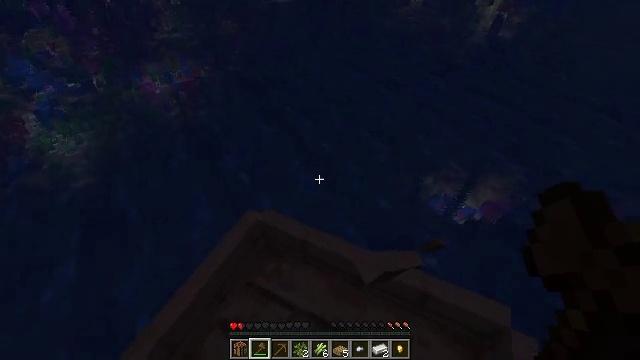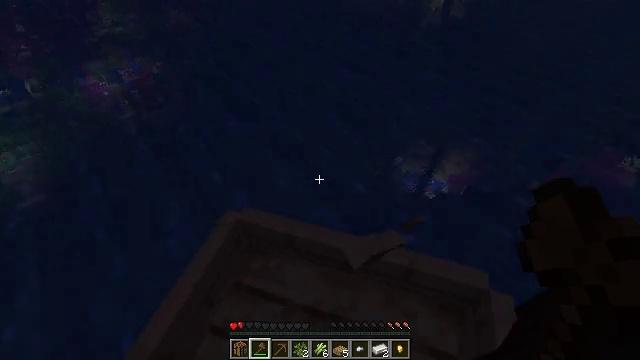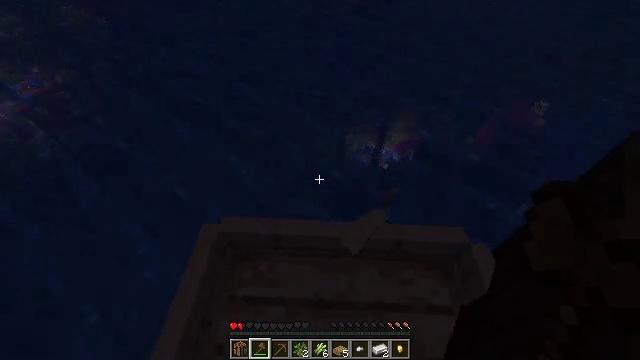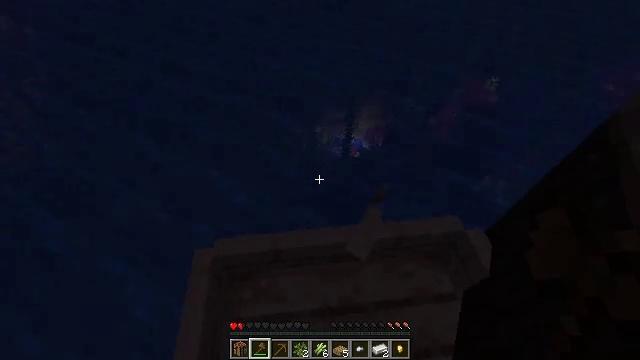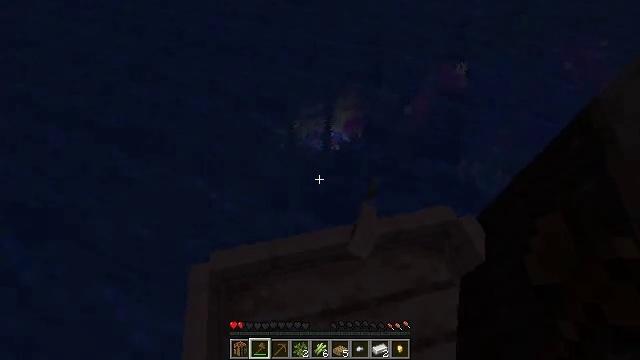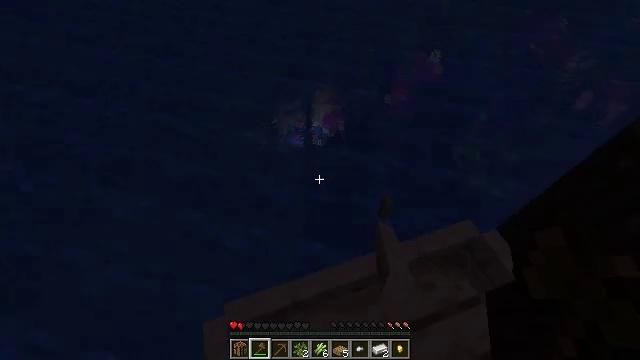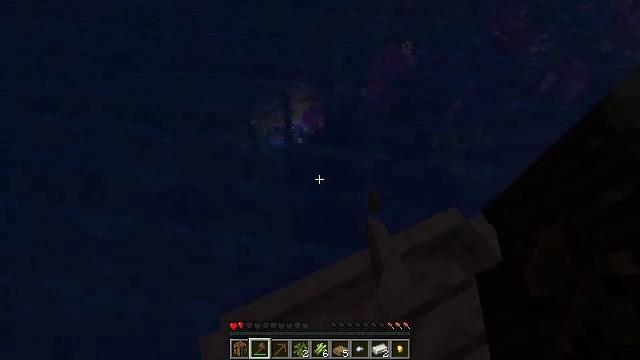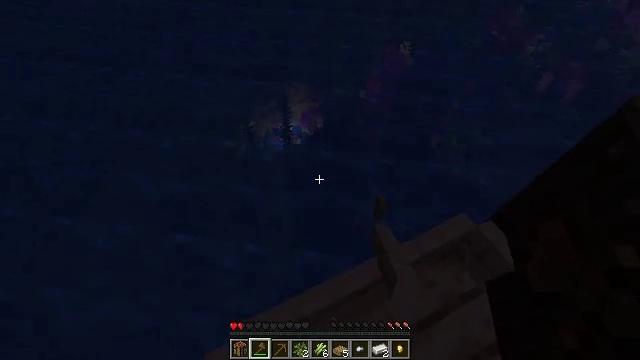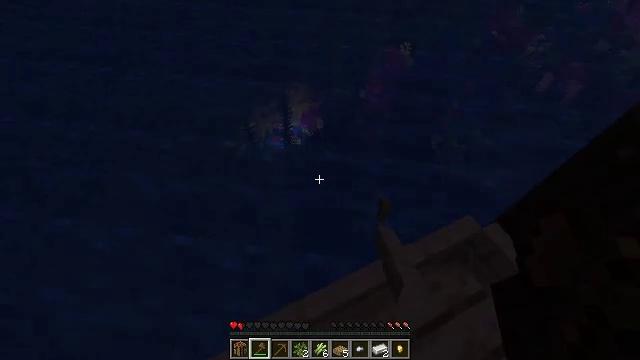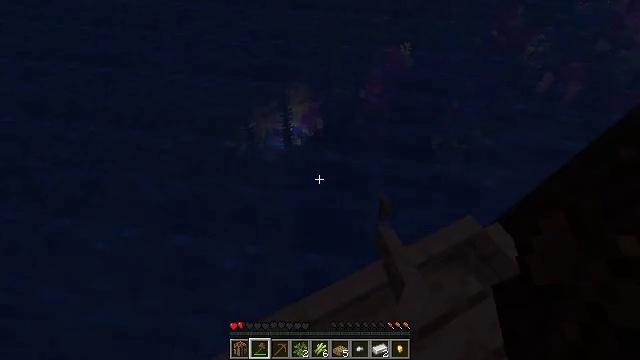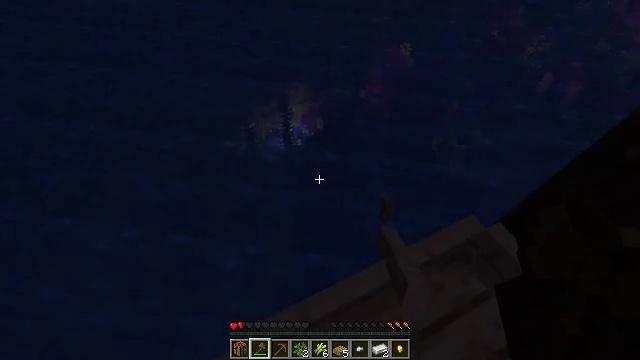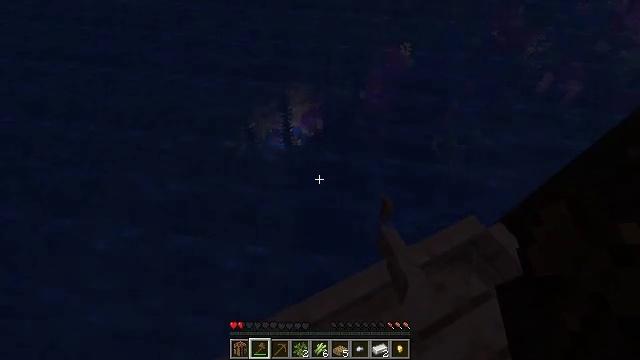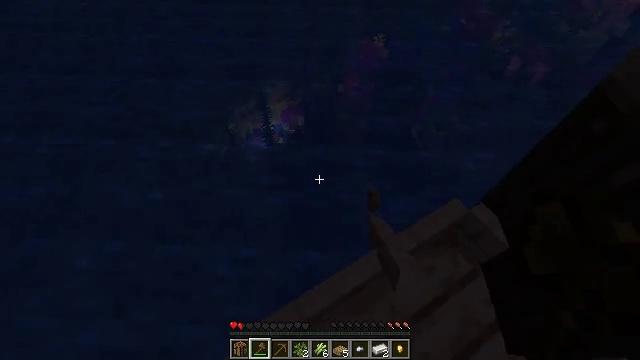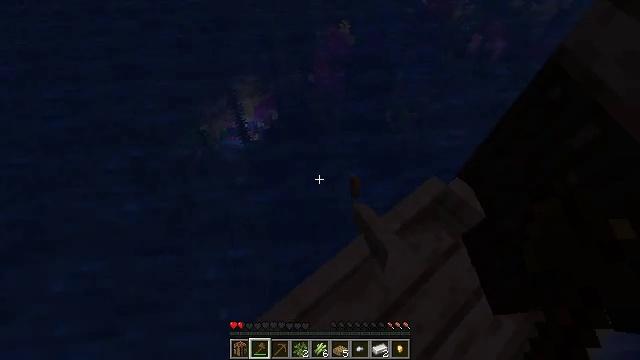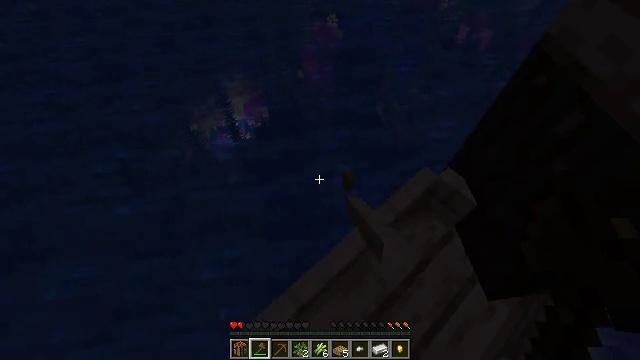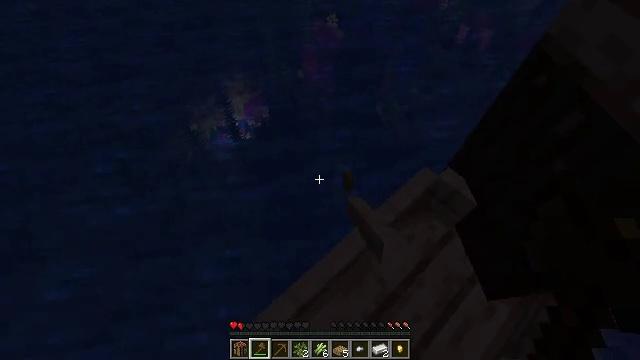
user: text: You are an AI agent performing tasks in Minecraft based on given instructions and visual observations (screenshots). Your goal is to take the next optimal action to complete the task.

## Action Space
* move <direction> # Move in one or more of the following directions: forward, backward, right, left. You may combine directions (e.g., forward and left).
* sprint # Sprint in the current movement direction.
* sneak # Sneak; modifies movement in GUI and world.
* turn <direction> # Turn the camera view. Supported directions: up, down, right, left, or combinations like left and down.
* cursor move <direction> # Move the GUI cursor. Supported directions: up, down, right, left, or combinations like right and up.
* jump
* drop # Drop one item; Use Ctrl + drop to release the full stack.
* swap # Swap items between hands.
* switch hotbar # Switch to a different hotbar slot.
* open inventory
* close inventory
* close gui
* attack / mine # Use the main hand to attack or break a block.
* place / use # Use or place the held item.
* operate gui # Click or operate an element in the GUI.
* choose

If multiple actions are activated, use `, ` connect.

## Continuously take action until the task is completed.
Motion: motion action
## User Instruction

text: Collect the spruce slab.
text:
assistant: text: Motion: move left, turn right and down
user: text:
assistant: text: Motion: move forward and move left, turn right and down
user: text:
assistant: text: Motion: move forward and move left, turn right and down
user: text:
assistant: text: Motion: move forward and move left, turn right and down
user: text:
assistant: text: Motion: move forward, turn right and down
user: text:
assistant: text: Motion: turn right
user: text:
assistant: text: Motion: no_op
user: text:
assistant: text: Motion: no_op
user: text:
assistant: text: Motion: no_op
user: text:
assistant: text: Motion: no_op
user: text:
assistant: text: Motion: no_op
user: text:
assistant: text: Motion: turn right
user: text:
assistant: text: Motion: turn right and down
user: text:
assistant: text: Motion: turn right
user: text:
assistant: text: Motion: no_op
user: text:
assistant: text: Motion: no_op
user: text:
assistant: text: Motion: no_op
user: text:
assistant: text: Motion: move forward
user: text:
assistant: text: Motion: move forward
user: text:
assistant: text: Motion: move forward
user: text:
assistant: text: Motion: move forward
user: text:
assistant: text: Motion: move forward
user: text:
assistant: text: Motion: move forward
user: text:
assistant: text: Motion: move forward
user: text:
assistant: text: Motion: move forward
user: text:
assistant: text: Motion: move forward, turn down
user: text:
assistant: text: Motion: move forward, turn right and down
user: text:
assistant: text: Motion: move forward, turn right and down
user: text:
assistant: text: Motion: move forward, sneak, turn right and down
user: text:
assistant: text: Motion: move forward, sneak, turn right and down